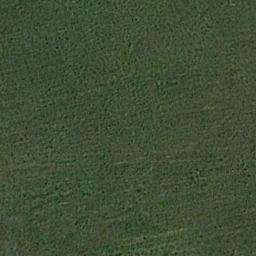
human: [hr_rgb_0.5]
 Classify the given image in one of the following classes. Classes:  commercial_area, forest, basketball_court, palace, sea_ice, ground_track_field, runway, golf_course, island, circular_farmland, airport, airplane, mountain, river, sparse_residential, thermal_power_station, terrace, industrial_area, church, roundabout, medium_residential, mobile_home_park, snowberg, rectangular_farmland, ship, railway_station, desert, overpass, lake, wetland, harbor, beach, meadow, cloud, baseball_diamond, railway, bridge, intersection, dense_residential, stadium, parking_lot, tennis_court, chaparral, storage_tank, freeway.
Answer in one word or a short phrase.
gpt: meadow